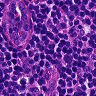
Metastatic tissue present: no